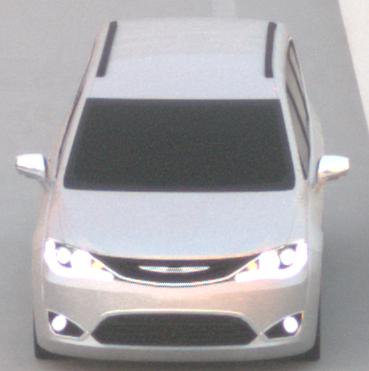
Make: Chrysler
Model: Pacifica
Detailed model: -
Model produced from: 2016
Model produced until: 2020
Doors: 5
Color: white
Road condition: dry road
Daytime: sunrise or sunset
Contrast: medium contrast